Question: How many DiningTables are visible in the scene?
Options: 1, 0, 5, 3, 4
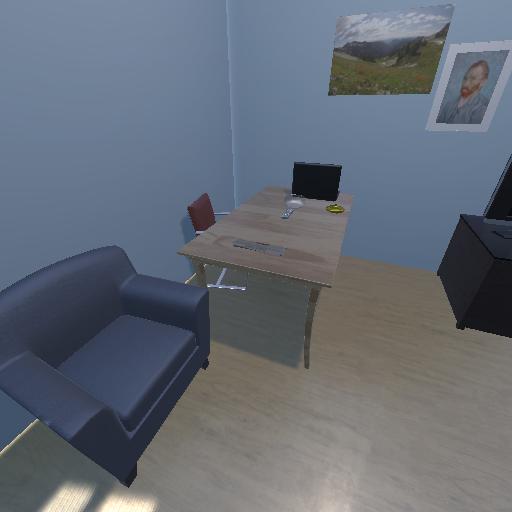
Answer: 1